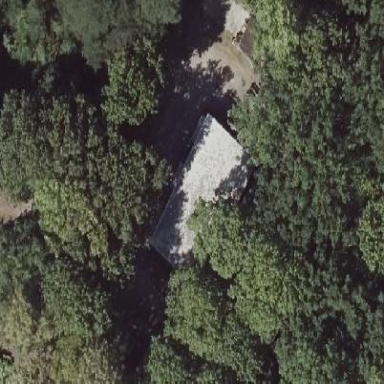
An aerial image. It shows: Shed building.